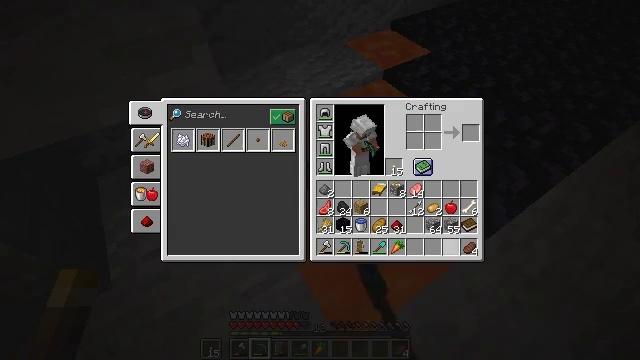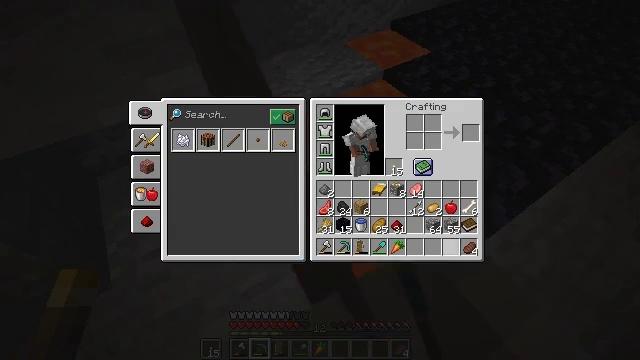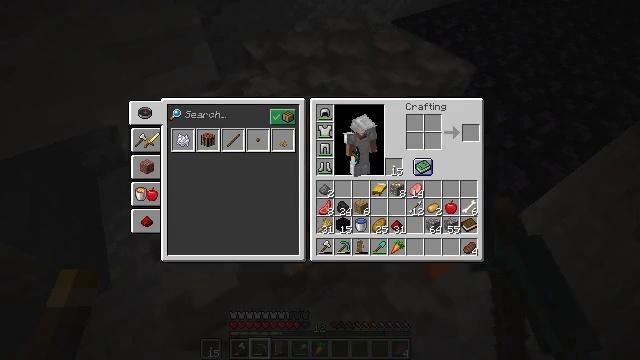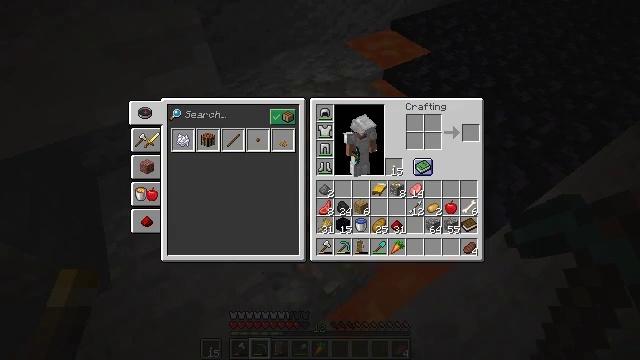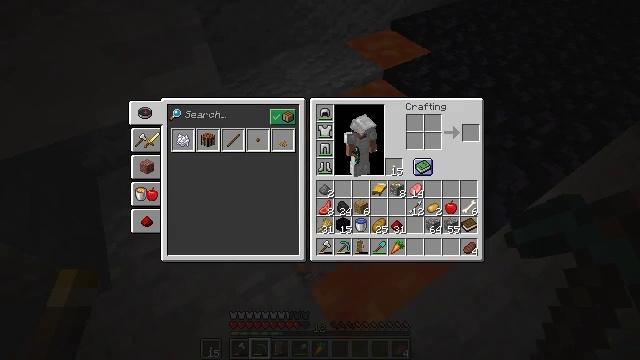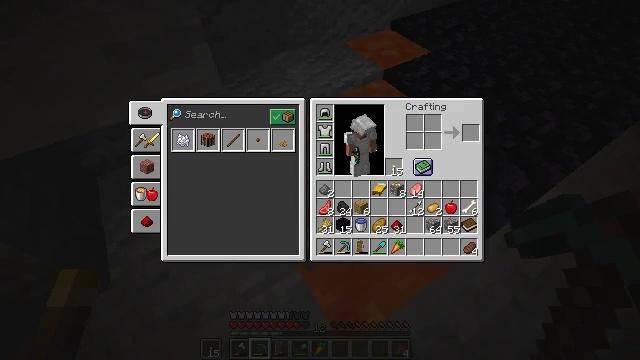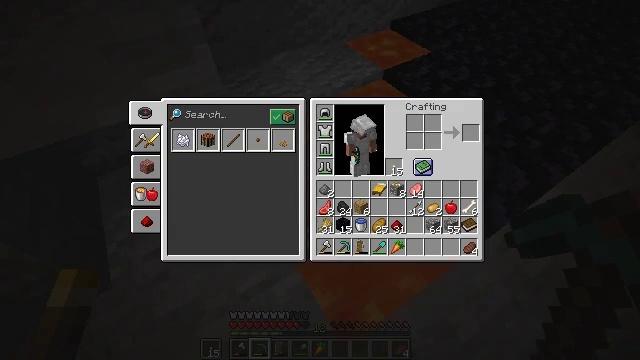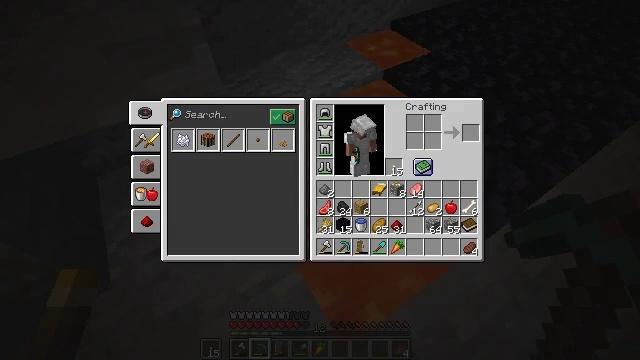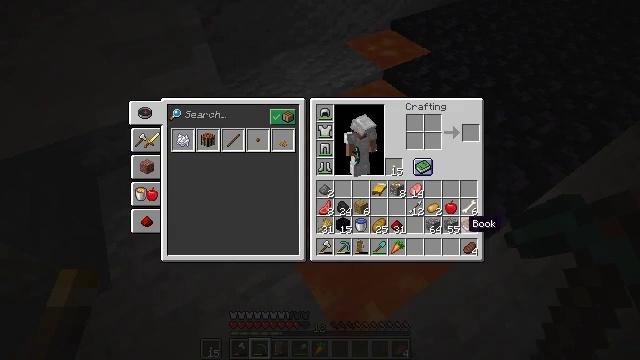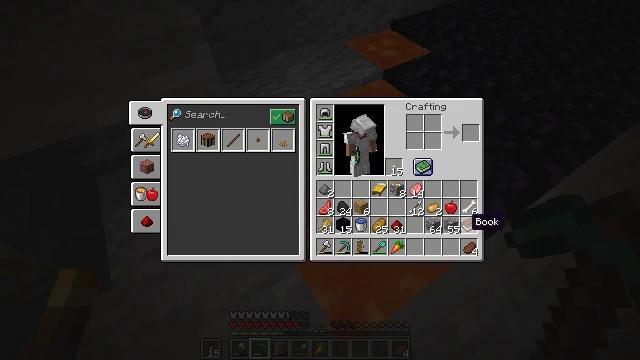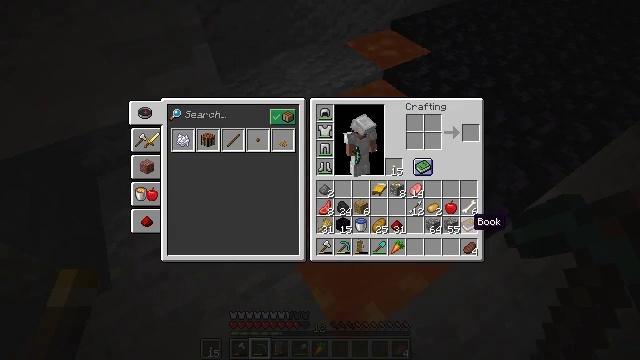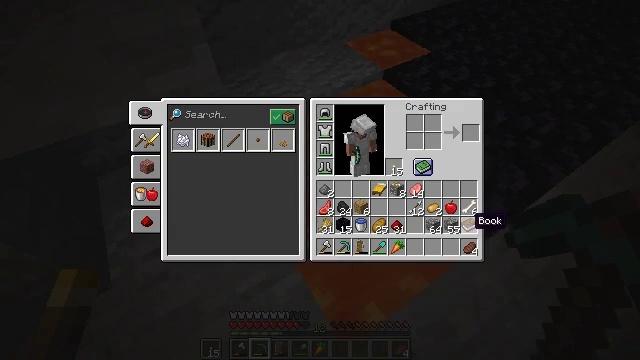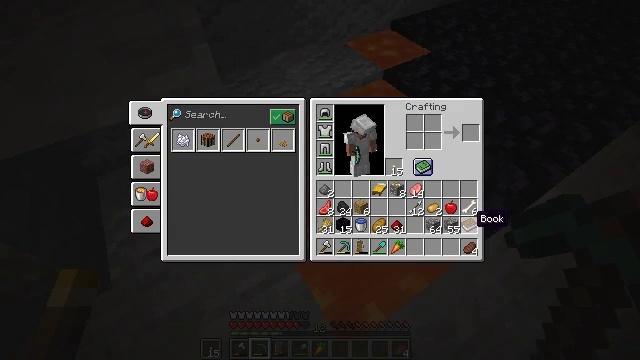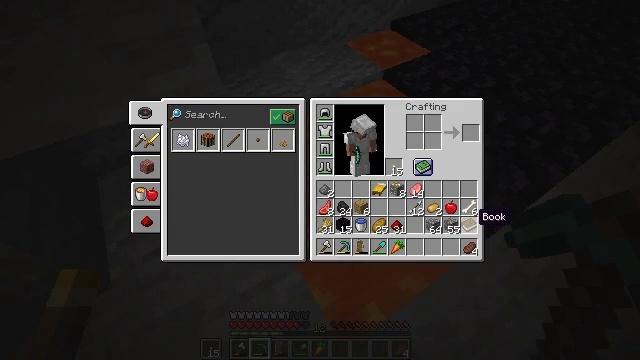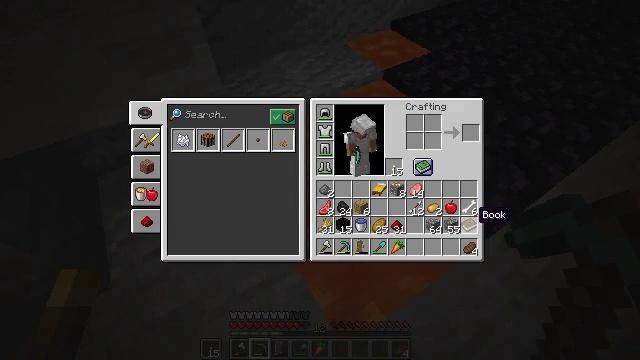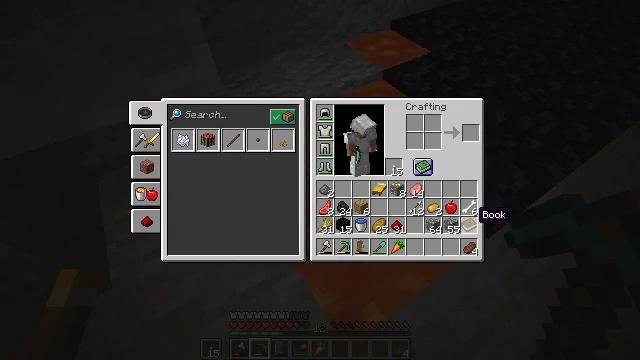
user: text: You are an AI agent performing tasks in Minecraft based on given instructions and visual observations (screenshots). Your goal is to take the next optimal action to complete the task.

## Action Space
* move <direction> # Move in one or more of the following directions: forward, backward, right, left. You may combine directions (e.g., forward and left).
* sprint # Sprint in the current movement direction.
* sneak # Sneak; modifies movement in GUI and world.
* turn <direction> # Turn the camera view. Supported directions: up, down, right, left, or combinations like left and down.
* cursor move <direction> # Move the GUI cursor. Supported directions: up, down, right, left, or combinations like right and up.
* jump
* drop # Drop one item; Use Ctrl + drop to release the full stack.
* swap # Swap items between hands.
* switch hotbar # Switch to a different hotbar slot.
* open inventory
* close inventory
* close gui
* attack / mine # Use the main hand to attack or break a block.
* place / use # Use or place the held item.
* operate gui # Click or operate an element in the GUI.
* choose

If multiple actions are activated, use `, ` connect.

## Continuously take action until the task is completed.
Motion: motion action
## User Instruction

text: Remove a book from the inventory.
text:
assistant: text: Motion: sprint, open gui
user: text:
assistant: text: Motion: sprint
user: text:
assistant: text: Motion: sprint
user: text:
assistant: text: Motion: sprint
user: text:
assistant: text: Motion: sprint
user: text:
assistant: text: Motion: sprint
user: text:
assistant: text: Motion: sprint
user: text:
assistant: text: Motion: sprint
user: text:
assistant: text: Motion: sprint
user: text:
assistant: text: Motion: sprint
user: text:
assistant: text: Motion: sprint
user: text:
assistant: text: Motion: sprint
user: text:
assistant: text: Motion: sprint
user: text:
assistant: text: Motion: sprint
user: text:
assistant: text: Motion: sprint
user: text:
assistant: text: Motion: sprint
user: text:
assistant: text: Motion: sprint
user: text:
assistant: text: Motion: sprint
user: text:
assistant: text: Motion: sprint
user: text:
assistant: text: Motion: sprint, drop
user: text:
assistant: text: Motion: sprint, drop
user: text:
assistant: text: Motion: sprint, drop
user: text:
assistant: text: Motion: sprint, drop
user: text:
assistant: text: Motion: sprint
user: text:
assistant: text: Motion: sprint